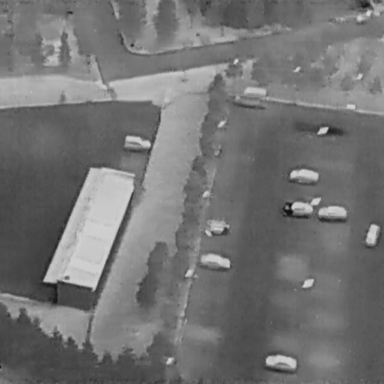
There are nine Cars in the infrared image.